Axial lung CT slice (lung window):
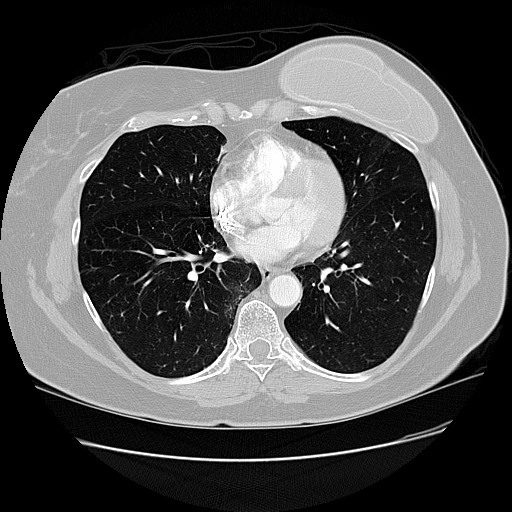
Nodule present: no